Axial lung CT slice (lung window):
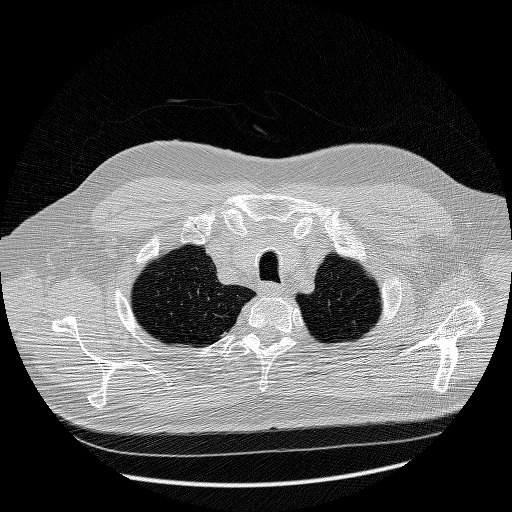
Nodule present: no